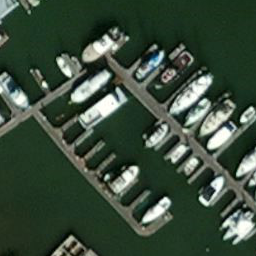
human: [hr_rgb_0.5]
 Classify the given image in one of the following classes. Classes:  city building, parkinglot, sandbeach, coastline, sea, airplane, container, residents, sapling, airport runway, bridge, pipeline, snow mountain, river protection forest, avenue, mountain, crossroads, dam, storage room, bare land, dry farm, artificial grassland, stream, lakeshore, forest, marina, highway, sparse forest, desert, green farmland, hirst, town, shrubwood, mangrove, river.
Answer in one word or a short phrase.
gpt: marina